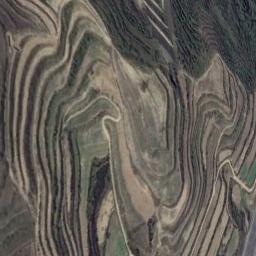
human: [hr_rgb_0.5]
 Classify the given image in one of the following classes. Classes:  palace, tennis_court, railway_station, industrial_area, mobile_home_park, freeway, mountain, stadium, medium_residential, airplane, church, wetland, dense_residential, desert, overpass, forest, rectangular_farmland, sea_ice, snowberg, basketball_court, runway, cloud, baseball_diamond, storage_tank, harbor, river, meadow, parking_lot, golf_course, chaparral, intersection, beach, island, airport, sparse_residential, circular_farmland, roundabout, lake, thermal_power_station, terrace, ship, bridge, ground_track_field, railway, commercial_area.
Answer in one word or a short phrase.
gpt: terrace